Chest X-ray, PA view. Patient: 23 years old, sex F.
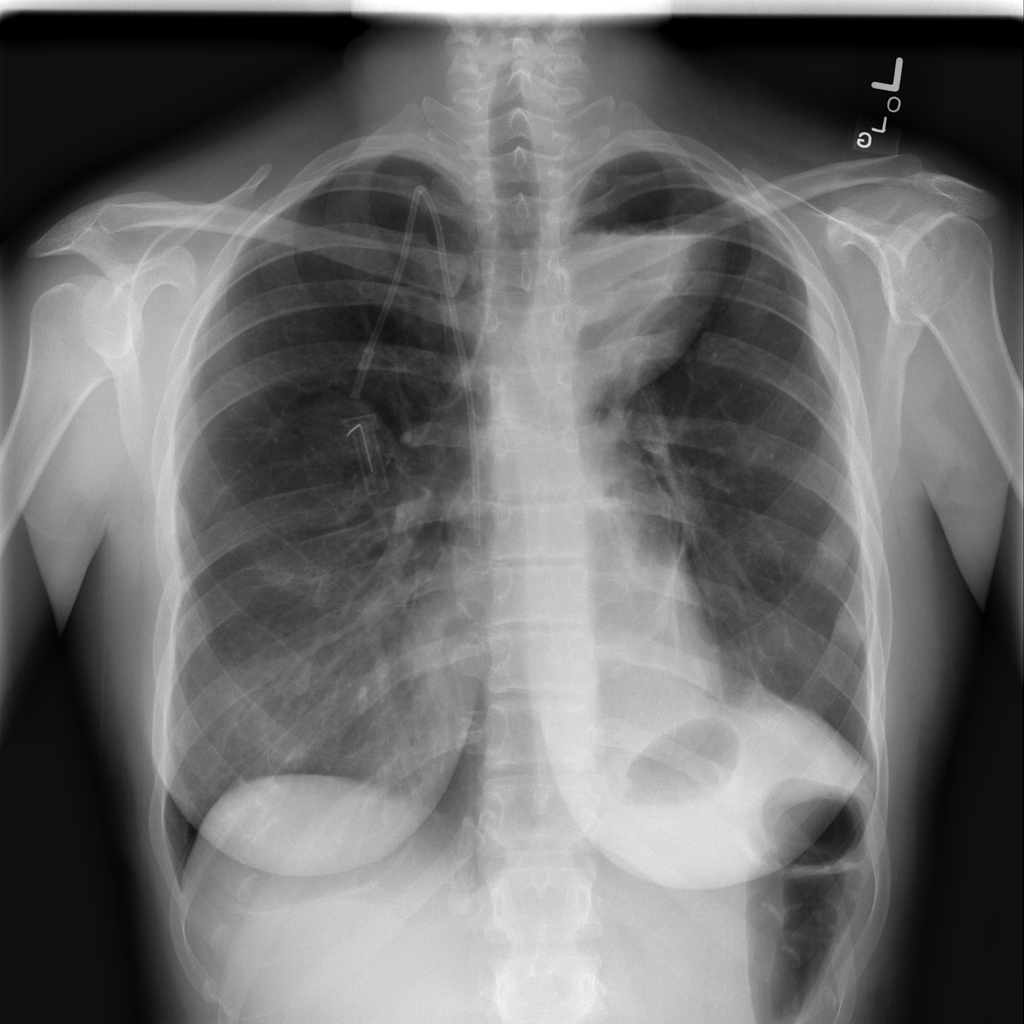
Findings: No Finding